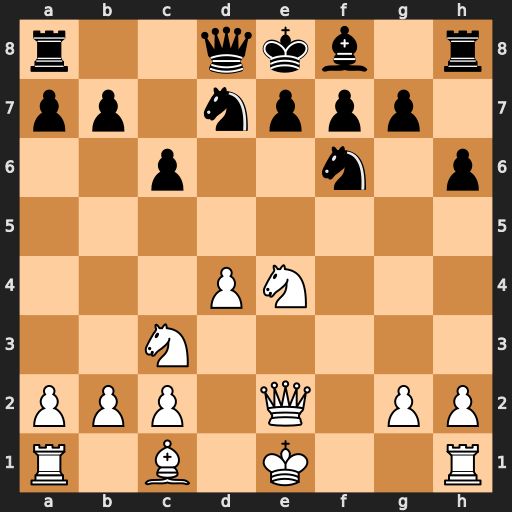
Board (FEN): r2qkb1r/pp1nppp1/2p2n1p/8/3PN3/2N5/PPP1Q1PP/R1B1K2R
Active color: w
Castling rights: KQkq
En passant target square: -
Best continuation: Nd6#